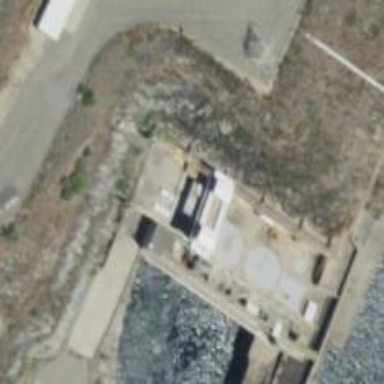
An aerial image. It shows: Hydro power generator.